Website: home-depot
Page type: billing-address
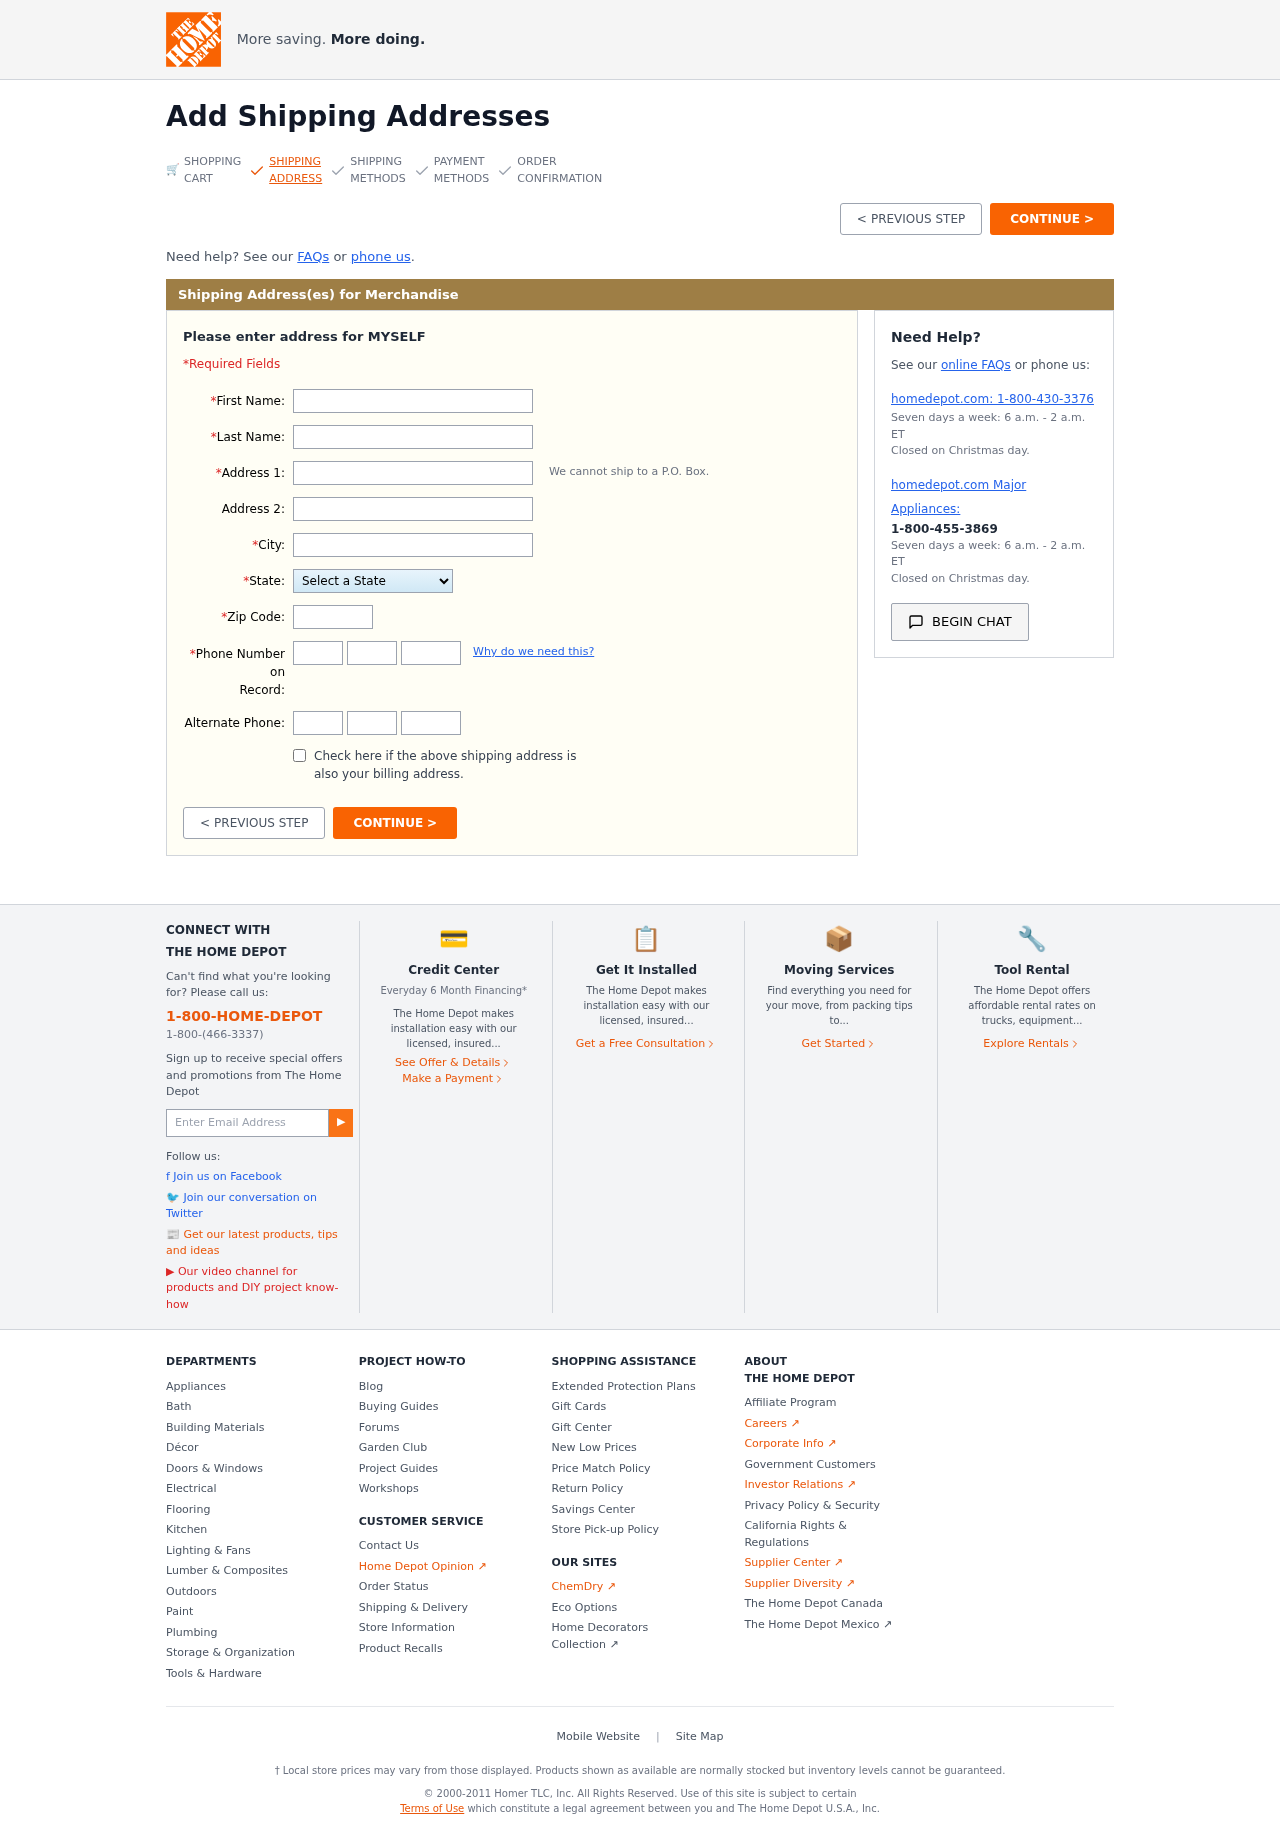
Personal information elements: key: PII_STATE
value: South Dakota
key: PII_FIRSTNAME
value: Gary
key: PII_LASTNAME
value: Hopkins
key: PII_STREET
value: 9702 Munoz Plain Suite 874
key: PII_CITY
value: New Mark
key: PII_POSTCODE
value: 11748
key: PII_PHONE_AREA
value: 688
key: PII_PHONE_PREFIX
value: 413
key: PII_PHONE_LINE
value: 4830